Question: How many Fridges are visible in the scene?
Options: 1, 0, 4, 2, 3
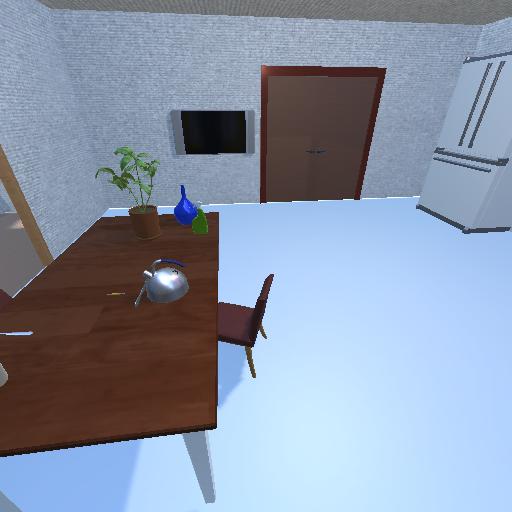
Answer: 1